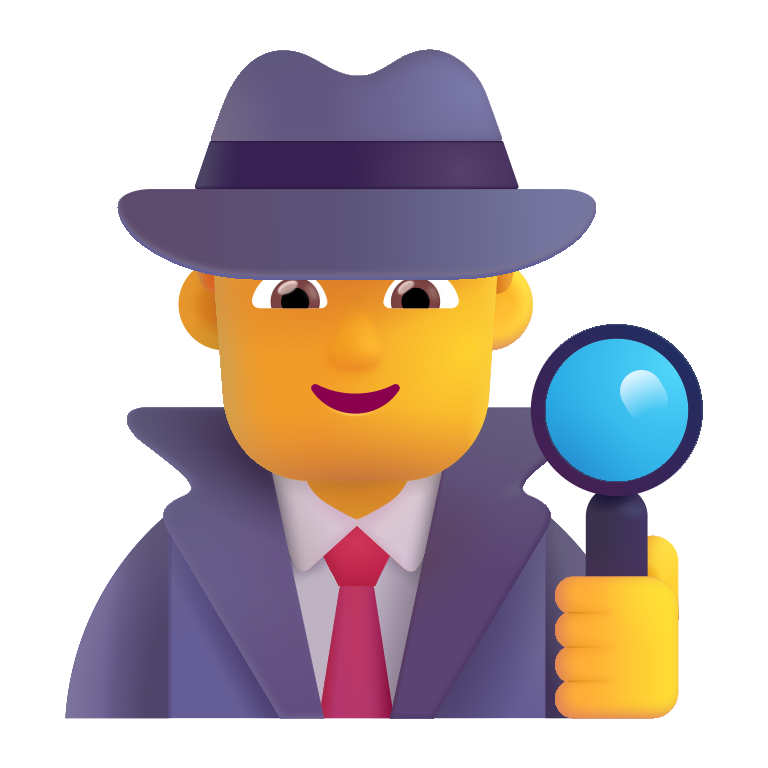
man detective color default